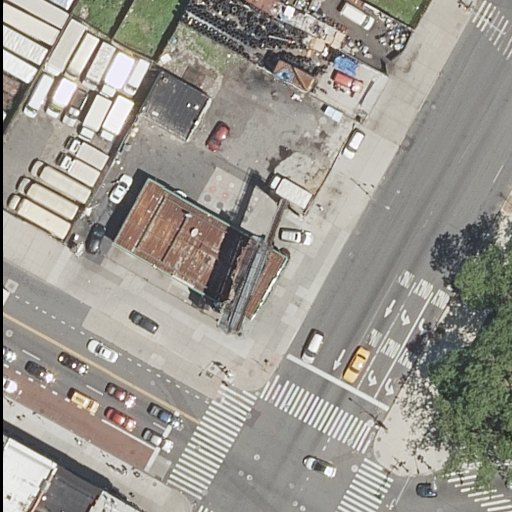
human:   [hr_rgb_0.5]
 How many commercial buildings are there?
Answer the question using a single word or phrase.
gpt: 0

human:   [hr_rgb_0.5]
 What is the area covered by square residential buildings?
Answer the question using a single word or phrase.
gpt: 0m2

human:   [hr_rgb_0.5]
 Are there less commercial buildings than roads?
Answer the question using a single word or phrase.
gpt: yes

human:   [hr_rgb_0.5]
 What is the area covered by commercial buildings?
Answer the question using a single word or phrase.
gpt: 0m2

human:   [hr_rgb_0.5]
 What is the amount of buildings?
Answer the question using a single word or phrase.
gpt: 5

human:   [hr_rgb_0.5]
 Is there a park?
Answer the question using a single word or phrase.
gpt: yes

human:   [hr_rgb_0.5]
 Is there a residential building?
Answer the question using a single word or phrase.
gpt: yes

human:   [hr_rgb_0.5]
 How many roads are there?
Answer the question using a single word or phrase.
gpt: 7

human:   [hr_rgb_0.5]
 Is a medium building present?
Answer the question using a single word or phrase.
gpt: yes

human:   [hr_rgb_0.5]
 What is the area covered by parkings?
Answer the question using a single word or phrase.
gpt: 1120m2

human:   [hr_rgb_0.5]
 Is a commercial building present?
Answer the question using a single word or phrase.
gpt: no

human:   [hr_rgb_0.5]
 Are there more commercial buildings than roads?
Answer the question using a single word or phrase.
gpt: no

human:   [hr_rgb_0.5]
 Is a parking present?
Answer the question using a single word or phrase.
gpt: yes

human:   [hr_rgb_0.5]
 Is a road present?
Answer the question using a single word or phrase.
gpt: yes

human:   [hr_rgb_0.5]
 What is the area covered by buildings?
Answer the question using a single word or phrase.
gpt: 807m2

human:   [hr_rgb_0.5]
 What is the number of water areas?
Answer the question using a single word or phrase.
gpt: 0

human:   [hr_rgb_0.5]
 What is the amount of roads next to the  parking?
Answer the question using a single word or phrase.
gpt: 7

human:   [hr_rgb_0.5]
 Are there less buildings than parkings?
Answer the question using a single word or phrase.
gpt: no

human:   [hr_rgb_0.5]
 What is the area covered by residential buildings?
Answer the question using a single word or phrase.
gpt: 807m2

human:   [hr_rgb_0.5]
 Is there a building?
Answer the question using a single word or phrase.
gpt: yes

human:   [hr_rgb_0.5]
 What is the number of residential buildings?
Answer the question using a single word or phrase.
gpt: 5

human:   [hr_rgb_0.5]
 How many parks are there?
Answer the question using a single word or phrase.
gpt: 1

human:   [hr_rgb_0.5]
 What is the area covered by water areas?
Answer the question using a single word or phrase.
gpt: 0m2

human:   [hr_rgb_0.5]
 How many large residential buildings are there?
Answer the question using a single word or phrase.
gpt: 0

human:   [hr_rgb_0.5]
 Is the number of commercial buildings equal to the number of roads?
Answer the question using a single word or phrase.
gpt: no

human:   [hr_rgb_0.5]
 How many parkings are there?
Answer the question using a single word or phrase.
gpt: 1

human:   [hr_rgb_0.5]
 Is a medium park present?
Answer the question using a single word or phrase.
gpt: yes

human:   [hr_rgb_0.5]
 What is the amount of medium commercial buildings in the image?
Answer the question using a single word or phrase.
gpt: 0

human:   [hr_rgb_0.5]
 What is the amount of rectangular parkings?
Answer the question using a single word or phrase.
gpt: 1

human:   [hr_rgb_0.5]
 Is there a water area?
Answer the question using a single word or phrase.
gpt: no

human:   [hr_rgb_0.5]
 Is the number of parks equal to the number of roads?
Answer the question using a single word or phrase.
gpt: no

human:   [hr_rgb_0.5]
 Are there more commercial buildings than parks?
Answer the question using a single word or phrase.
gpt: no

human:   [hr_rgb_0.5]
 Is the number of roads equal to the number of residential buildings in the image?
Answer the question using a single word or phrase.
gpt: no

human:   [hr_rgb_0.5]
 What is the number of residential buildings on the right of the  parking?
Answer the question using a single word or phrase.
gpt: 1

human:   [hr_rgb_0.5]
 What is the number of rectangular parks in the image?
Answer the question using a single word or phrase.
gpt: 1

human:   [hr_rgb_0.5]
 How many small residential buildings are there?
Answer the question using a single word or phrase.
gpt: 2

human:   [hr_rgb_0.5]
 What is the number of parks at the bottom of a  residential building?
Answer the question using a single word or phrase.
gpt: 1

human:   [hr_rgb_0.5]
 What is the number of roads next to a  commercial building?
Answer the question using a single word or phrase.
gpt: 0

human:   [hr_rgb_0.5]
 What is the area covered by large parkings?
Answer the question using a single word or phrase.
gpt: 1120m2

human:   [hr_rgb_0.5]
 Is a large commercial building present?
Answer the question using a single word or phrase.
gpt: no

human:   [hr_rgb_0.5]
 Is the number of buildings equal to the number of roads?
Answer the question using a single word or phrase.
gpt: no

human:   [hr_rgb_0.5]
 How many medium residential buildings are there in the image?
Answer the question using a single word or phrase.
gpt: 3

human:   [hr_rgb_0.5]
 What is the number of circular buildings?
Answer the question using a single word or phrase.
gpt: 0

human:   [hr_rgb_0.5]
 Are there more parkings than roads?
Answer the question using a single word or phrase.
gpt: no

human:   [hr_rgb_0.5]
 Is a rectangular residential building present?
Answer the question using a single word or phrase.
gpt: yes

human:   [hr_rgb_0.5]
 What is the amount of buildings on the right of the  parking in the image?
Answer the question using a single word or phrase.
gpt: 1

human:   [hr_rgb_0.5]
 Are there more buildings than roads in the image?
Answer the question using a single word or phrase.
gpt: no

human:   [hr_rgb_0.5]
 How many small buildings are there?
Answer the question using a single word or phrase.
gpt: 2

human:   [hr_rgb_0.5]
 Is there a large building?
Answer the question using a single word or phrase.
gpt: no

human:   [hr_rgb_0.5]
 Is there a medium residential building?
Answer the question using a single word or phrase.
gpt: yes

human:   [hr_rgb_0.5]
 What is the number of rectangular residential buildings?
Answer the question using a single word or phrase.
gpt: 1

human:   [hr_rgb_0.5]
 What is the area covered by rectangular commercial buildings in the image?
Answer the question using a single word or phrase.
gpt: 0m2

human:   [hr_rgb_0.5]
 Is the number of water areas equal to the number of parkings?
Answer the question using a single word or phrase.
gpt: no

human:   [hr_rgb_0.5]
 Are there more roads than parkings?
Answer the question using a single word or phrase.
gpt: yes

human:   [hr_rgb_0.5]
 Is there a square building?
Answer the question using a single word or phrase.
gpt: no

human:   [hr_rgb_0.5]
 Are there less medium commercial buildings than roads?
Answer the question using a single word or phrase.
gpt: yes

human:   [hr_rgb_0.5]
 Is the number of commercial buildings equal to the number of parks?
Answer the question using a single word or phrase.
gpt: no

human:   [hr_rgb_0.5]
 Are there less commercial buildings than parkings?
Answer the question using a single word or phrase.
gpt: yes

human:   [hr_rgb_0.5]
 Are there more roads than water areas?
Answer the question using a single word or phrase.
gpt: yes

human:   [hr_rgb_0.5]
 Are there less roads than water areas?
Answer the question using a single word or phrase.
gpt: no

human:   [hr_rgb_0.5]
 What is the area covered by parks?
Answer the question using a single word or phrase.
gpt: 188m2

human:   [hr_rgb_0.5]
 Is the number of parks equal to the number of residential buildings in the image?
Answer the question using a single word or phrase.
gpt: no

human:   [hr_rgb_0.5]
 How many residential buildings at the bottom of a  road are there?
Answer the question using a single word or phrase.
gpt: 4

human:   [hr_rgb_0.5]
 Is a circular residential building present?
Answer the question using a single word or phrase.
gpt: no